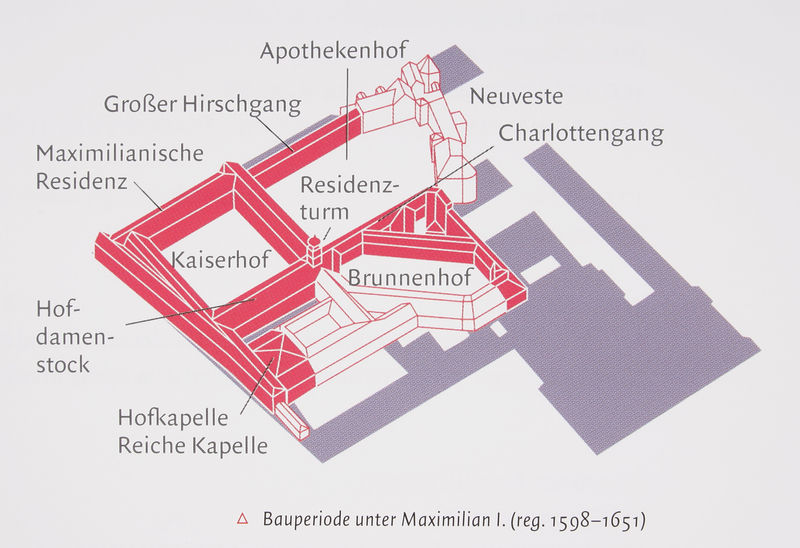
Titel: Bauperiode unter Maximilian I. (reg. 1598-1651)
Standort: München
Institution: Residenz
Schlagwörter: schatten, weiß, stadt, bunt, grau, skizze, zeichnung, anlage, gebäude, rot, schloss, architektur, häuser, rosa, turm, schrift, modell, ansicht, farben, hof, aufsicht, innenhof, burg, bayern, kreuz, münchen, beschriftung, herrscher, entwurf, schema, neu, karte, residenz, plan, museum, bau, beschreibung, höfe, legende, grundriss, aufriss, innenhöfe, maximilian, übersicht, brunnenhof, herrschersitz, kaiserhof, hofkapelle, bauphasen, seidl, maximilian i., chronologisch, apothekenhof, neuveste, resindenz, residenzmuseum, bauperiode, baugeschichte, beschfiftung, biller, charlottengang, großer hirschgang, hirschgang, hofdamenstock, maximilianische residenz, periode, rasp, reiche kapelle, residenzturm